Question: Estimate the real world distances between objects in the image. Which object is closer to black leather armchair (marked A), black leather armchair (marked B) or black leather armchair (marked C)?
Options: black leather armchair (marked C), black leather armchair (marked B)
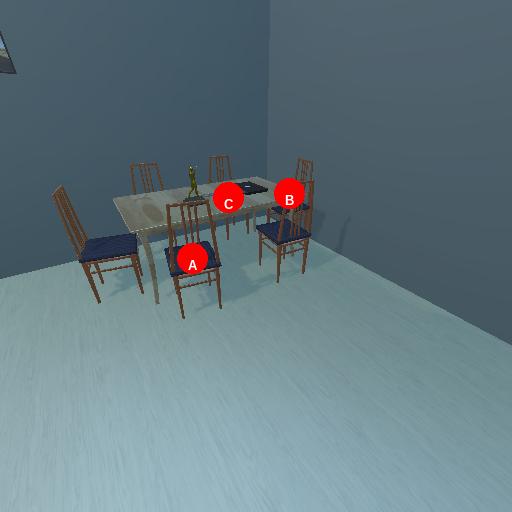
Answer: black leather armchair (marked C)